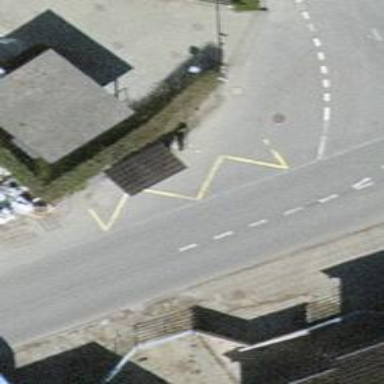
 serving as platform for public transportation."